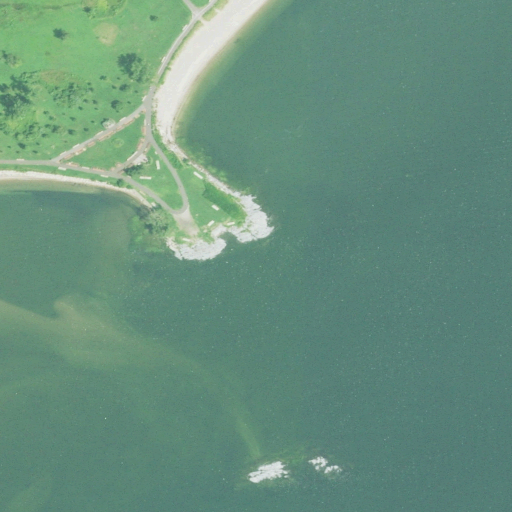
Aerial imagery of cape in Connecticut named Bradley Point containing open water, barren land, open development, herbaceous wetlands, medium intensity development, low intensity development, and high intensity development